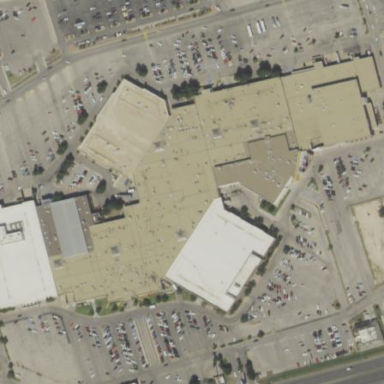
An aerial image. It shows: Mall.